Question: I can't seem to figure out why this isn't working. It is giving me this error "Microsoft JScript runtime error: Unable to get value of the property 'style': object is null or undefined"
'''
var timeoutID;
function delayedAlert() {
document.getElementById('<%= Label3.ClientID %>').style.display = 'inherit';
timeoutID = window.setTimeout(labelhide, 3000);
}
function labelhide() {
document.getElementById('<%= Label3.ClientID %>').style.display = 'none';
}
'''
button code
'''
<asp:Button ID="Button1" runat="server" Onclick = "Button1_Click"
OnClientClick = "javascript:delayedAlert(); return SubmitForm();"
Text="Submit" Width="98px"
'''
This is my Label3
'''
<asp:Label ID="Label3" runat="server" Text="Entry Successful!" Visible="False" ForeColor="Lime"></asp:Label>
'''
This is what the new error says with the code above..

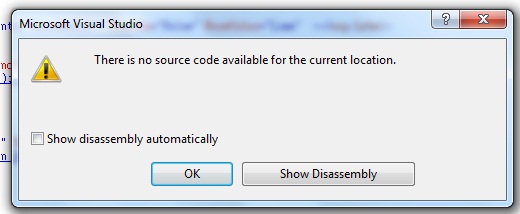
Answer: The error occurs because the element 'Label3' could not be found. Please verify that you have 'ClientIDMode="Static"' in the Label declaration. If not, you must use 'ClientID', like this:
'''
document.getElementById('<%= Label3.ClientID %>').style.display = 'inherit';
'''